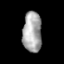
Tissue: skin
Cell type: Endothelial cells
Senescence score: 0.6905
Nuclear area (px): 753
Mean DAPI intensity: 167.276